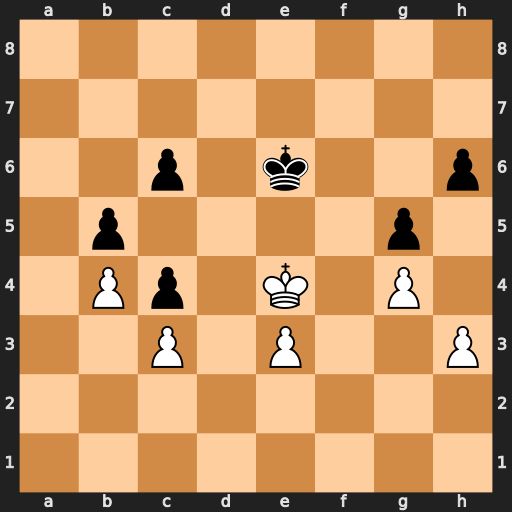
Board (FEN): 8/8/2p1k2p/1p4p1/1Pp1K1P1/2P1P2P/8/8
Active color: w
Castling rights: -
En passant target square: -
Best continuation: Kd4 Kd6 e4 Ke6 e5